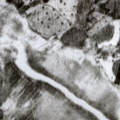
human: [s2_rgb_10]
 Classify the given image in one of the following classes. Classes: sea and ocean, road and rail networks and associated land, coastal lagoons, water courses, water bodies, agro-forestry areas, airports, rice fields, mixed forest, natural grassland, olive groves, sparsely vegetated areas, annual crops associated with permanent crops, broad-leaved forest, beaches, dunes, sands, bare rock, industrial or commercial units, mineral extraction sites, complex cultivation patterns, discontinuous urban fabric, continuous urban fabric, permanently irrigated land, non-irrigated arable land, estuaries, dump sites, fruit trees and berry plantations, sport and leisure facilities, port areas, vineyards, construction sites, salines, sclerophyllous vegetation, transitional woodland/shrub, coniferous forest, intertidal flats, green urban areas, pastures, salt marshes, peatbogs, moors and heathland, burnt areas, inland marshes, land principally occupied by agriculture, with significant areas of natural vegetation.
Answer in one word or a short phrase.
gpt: coniferous forest, mixed forest, peatbogs